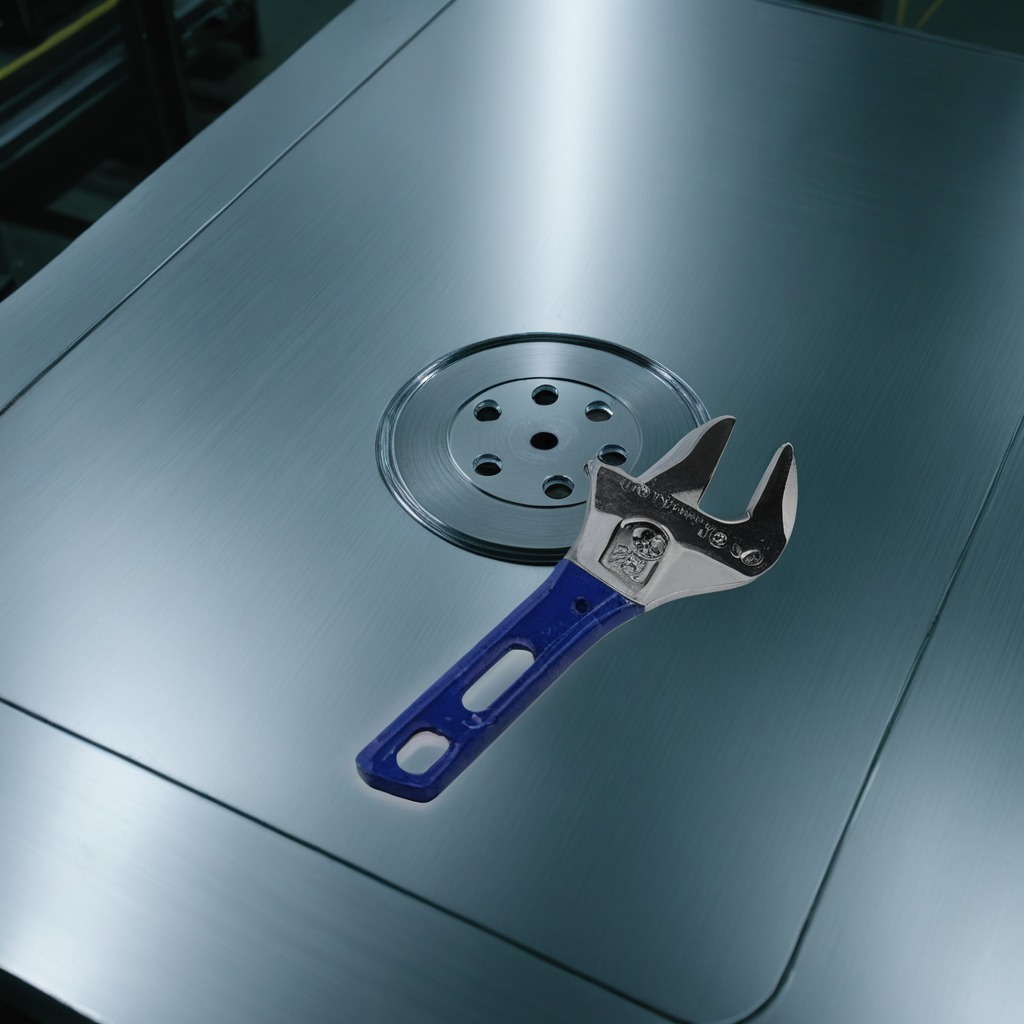
A wrench is lying on a metal table in a machine shop under fluorescent lights.